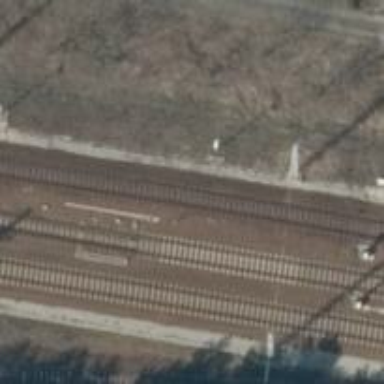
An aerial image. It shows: Railway switch with the turnout side on the right.